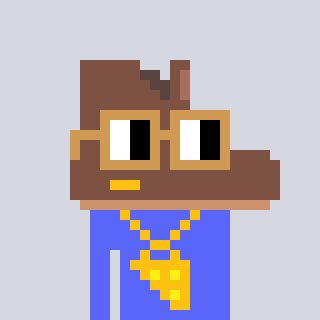
a pixel art character with square brown glasses, a boot-shaped head and a purple-colored body on a cool background